Question: I'm working on a project, and I need to make two buttons absolutly centered on the scene.
I haven't found any built in pane option to do the work, so I had to use alot of binding.
The code for that is really long and I'm quite sure there is an easier way to do the job.
Here is a demo: <URL>
So what I want to know is, if there's an easy way to do the same thing and preferably with built in panes or something.
I want the buttons to be centered, no matter how the window is resized. Example:

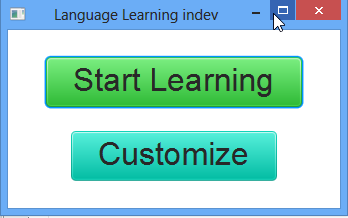
Answer: The probably easiest way would be to use a VBox:
'''
public void start(final Stage stage) throws Exception {
final Button button0 = new Button("Start learning");
final Button button1 = new Button("Customize");
final VBox box = new VBox();
box.setFillWidth(true);
box.getChildren().setAll(button0, button1);
box.setAlignment(Pos.CENTER);
stage.setScene(new Scene(box));
stage.setWidth(200);
stage.setHeight(100);
stage.show();
}
'''
Another possible way of doing this is with a GridPane:
'''
public void start(final Stage stage) throws Exception {
final Button button0 = new Button("Start learning");
final Button button1 = new Button("Customize");
final GridPane cPane = new GridPane();
cPane.getChildren().addAll(button0, button1);
GridPane.setConstraints(button0, 0, 0, 1, 1, HPos.CENTER, VPos.CENTER);
GridPane.setConstraints(button1, 0, 1, 1, 1, HPos.CENTER, VPos.CENTER);
final ColumnConstraints columnn0 = new ColumnConstraints();
columnn0.setPercentWidth(100);
cPane.getColumnConstraints().addAll(columnn0);
final RowConstraints row0 = new RowConstraints(1);
row0.setPercentHeight(50);
final RowConstraints row1 = new RowConstraints(1);
row1.setPercentHeight(50);
cPane.getRowConstraints().addAll(row0, row1);
stage.setScene(new Scene(cPane));
stage.setWidth(200);
stage.setHeight(100);
stage.show();
}
'''
The idea here would be to configure the rows and columns in the grid to fill your scene using the according constraints objects. The above defines one column and two rows. You can then align your components within the cells of the Grid, using GridPane.setConstraints(...).
You might want to alter the code slightly to have the top button align to VPos.BOTTOM and the lower one to VPos.TOP, depending on whether you want the buttons to stick together (you'll then have to define a margin for both, of course).